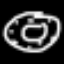
Label: donut